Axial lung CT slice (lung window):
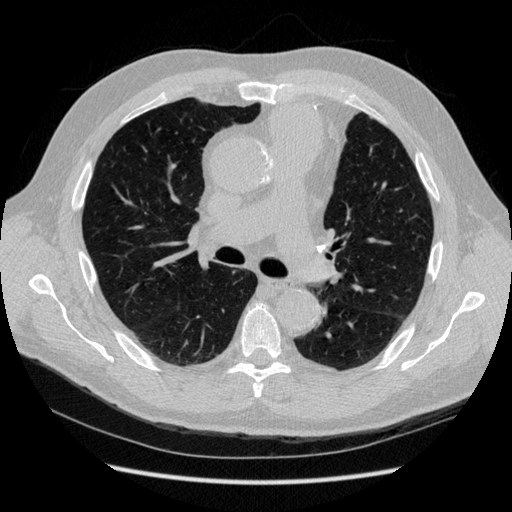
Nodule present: no